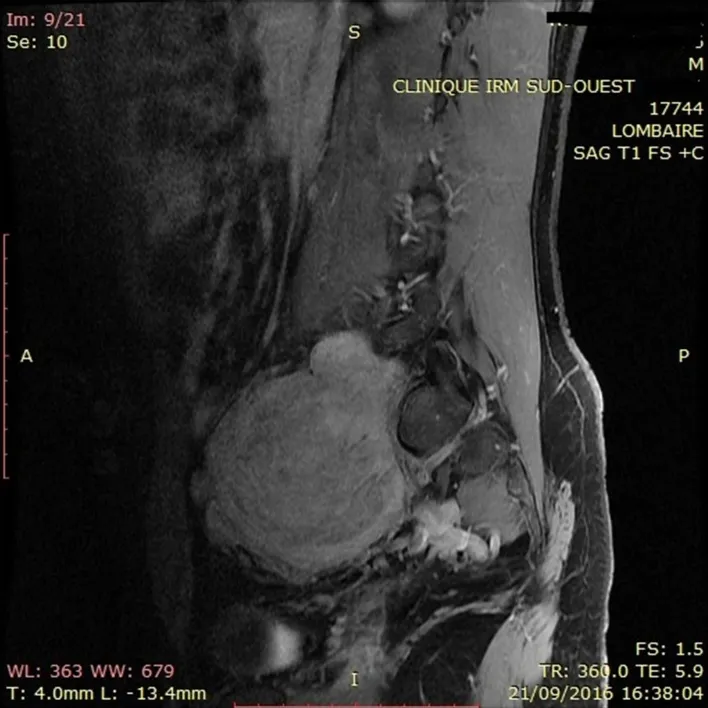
Magnetic Resonance Imaging showing an encapsulated and well limited retro peritoneal masse.
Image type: radiology (mri)